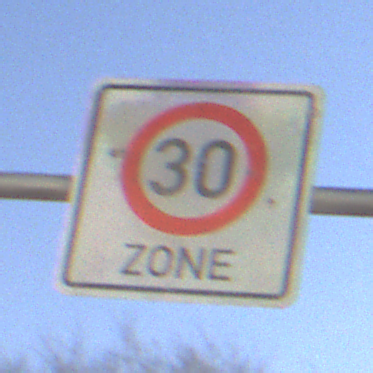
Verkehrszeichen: BeginnZone30
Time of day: SunriseSunset
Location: Outdoor (Nature)
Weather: Clear
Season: NotSpecified
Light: Natural